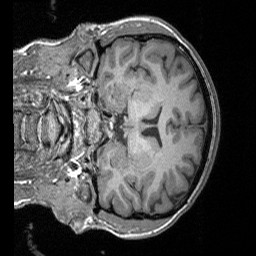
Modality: T1w
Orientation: coronal
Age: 35
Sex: female
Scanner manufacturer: siemens
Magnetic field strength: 3 T
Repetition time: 1.9 s
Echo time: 0.00252 s